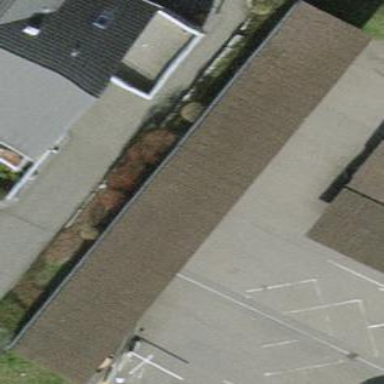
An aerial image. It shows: Carport structure.